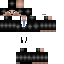
A male human skin with dark skin, wearing brown long hair dressed in a blue suit and black pants, featuring a closed mouth.